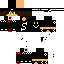
A female human skin with dark skin, wearing brown long hair dressed in a blue hoodie and black pants, featuring a closed mouth.